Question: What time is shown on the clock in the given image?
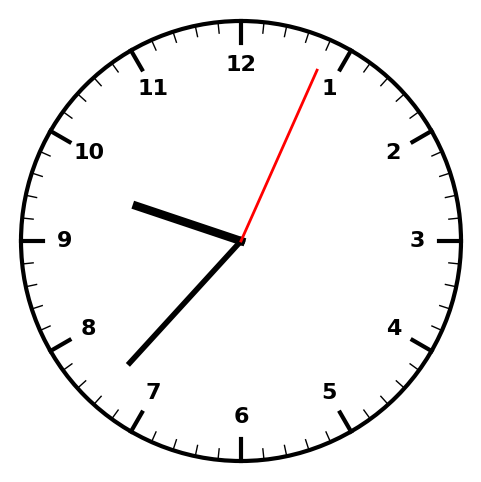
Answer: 09:37:04